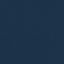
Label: SeaLake